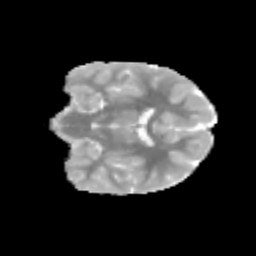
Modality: MD
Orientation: coronal
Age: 9
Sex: female
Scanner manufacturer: siemens
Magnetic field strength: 3 T
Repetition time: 3.8 s
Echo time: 0.07 s